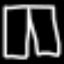
Label: pants